Question: Im using Phonegap Build to package my app. I have gone in to the "settings" section and uploaded the app icon:

I then rebuild. However, when I go to the public page and download the .apk, I still get the default Phonegap icon. When I look in /assets/www/res/icon/android/ in the .apk package, I see the standard Phonegap icons. Any ideas why it's ignoring my uploaded icon?
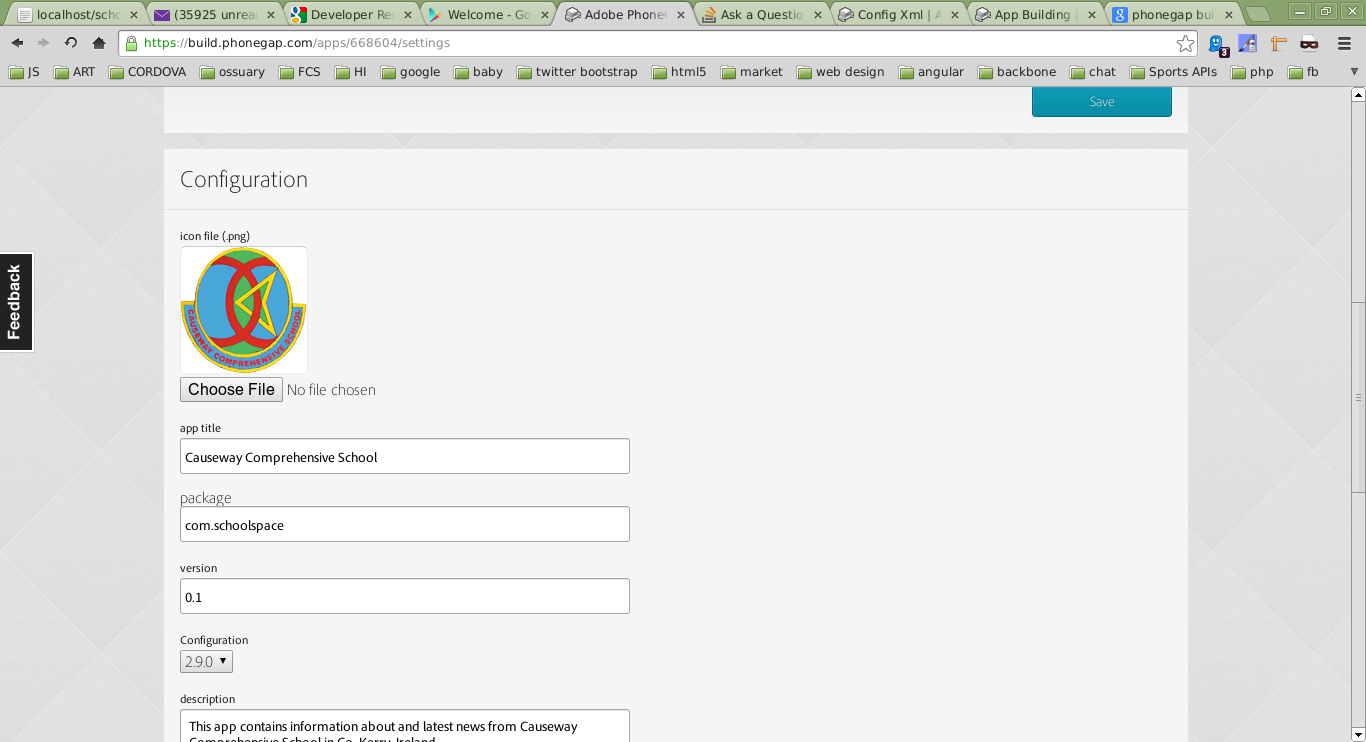
Answer: The Cordova/PhoneGAp project when created will have some default images along with in the platform related folders. There will be multiple files based on the device screen size.
They are the default icons and you can replace them.
If you use Eclipse ADT, it has inbuilt option of generating multiple size files for an image which gets added to the project automatically.